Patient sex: F
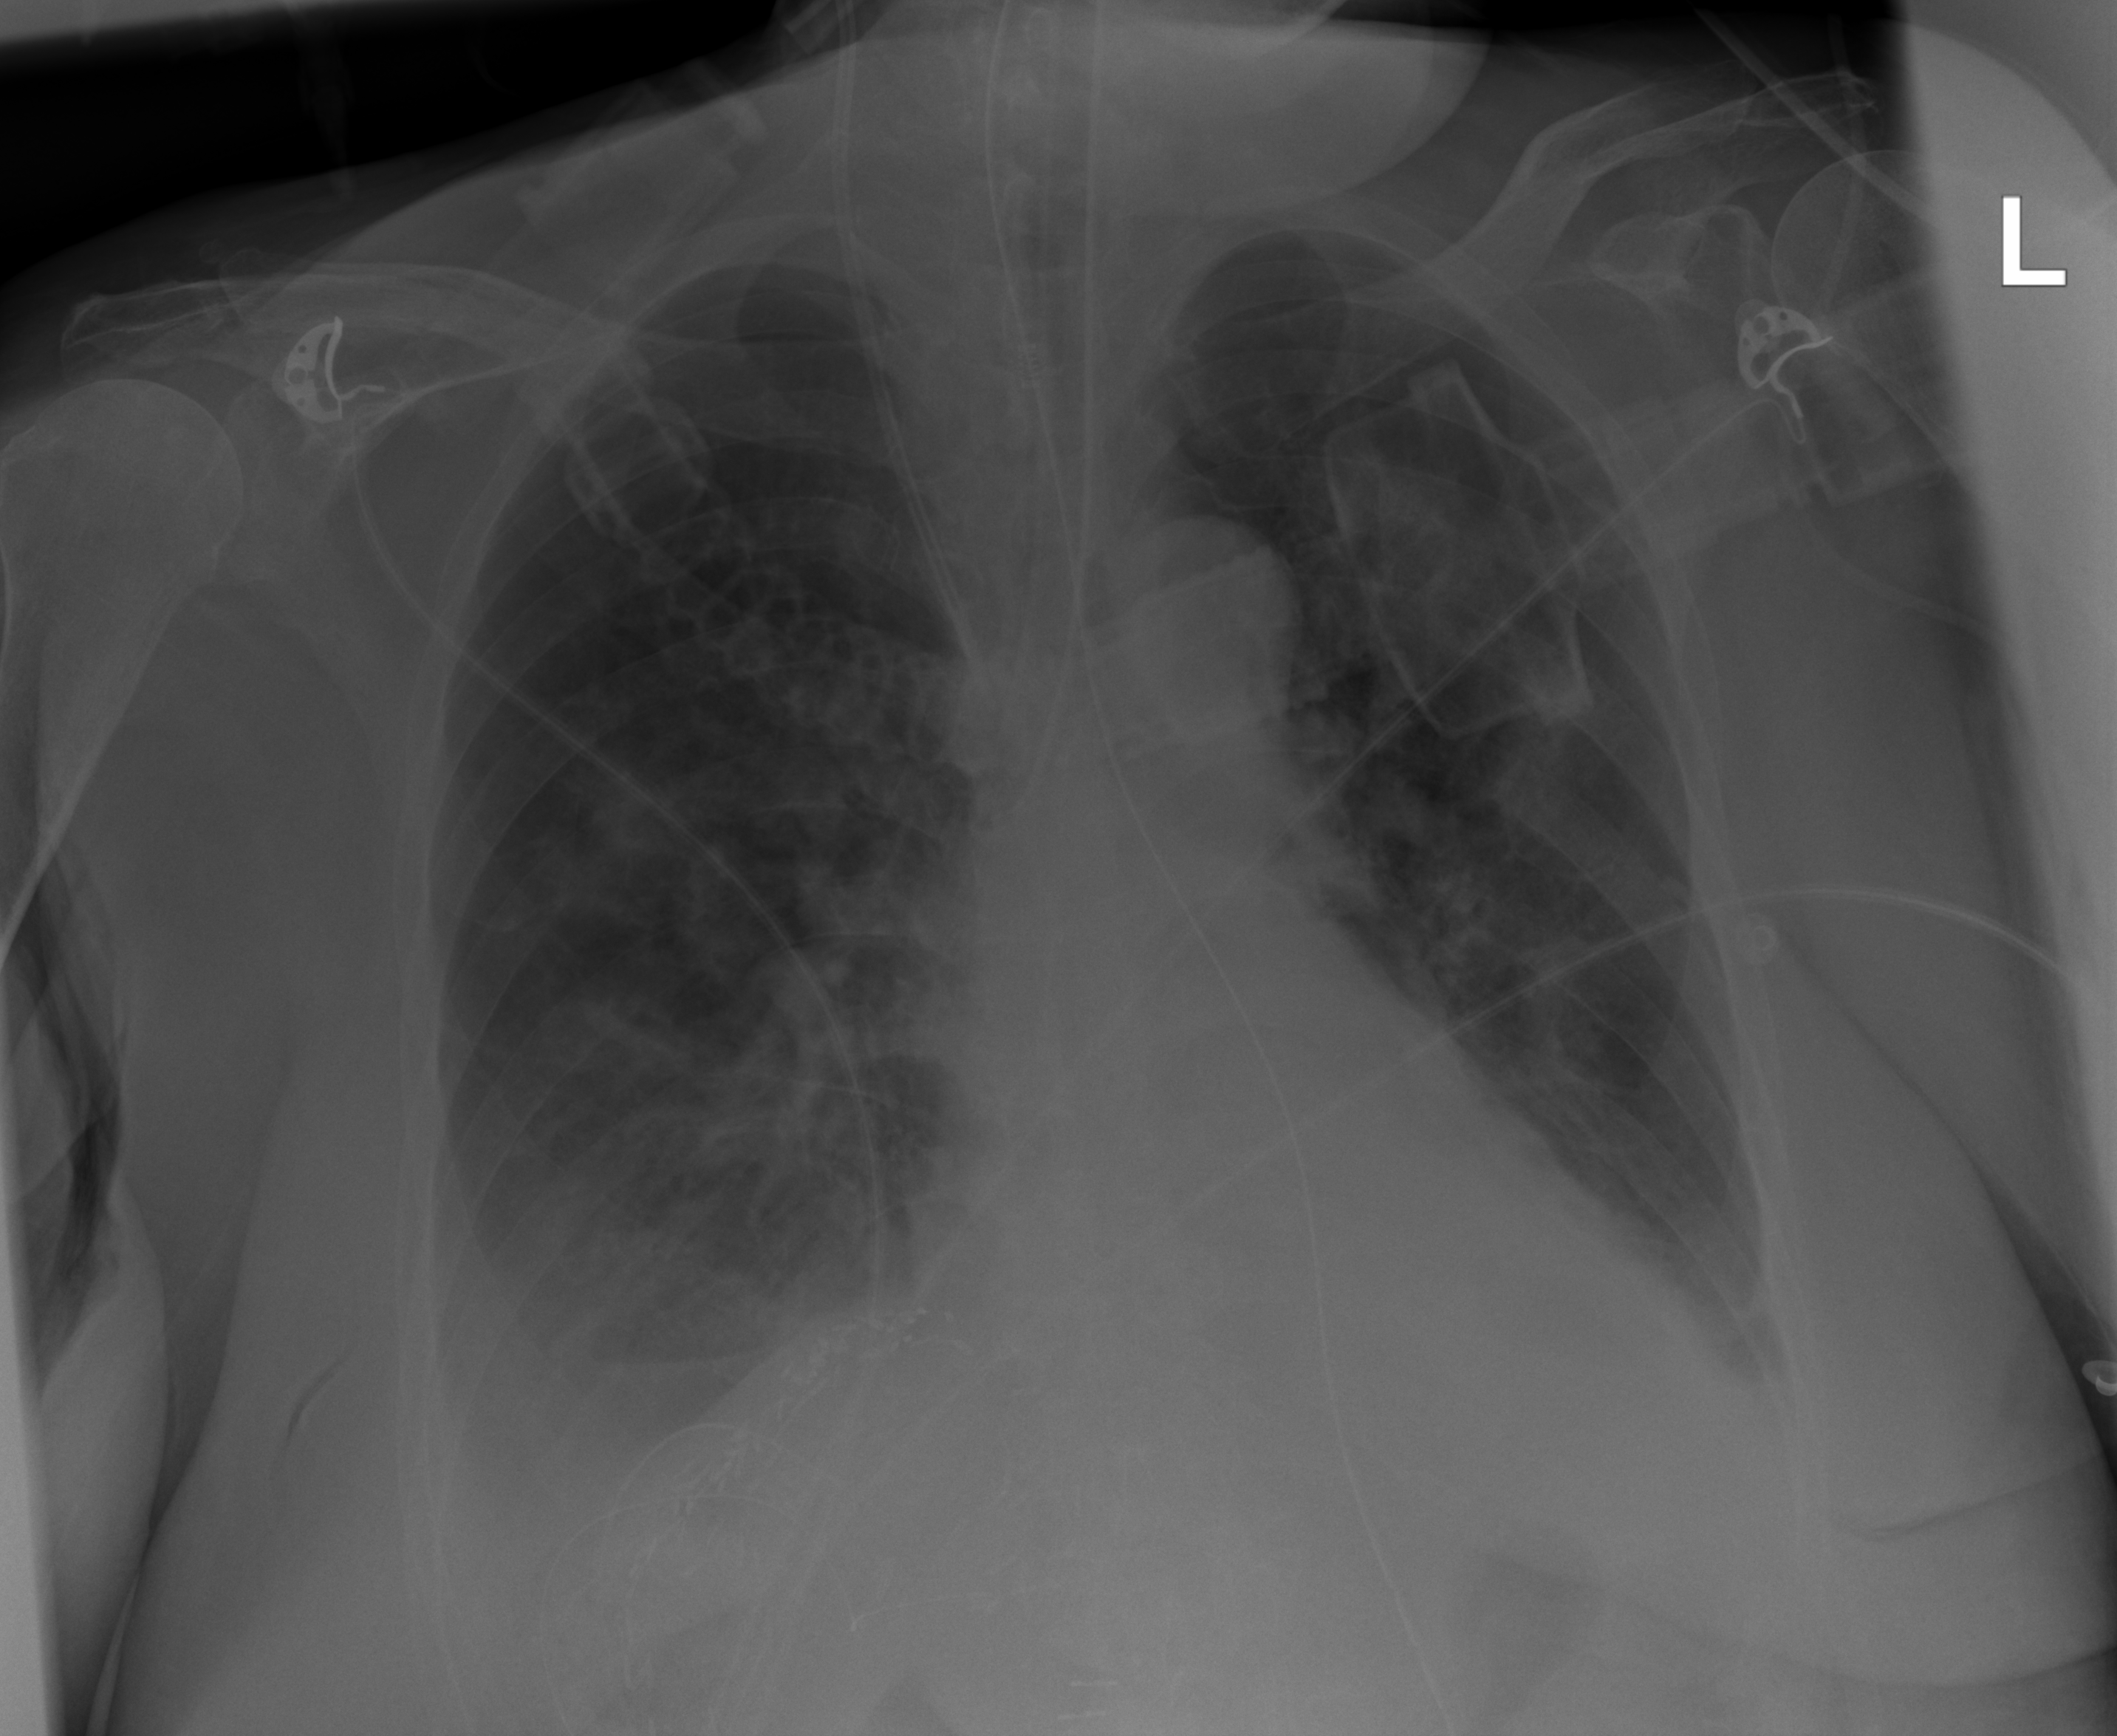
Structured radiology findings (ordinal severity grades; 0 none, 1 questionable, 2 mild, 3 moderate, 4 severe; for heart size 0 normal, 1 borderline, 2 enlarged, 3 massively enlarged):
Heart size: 1
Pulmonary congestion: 2
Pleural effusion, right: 3
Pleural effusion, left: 2
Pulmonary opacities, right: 2
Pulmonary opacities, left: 2
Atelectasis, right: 2
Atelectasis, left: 2